Question: I've android layout as follows:
'''
<RelativeLayout>
<Layout
android:id="@+id/login_fragment"
android:layout_width="match_parent"
android:layout_height="match_parent"
android:name="com.test.console.LoginFragment" />
<Layout
android:id="@+id/transperent_fragment"
android:name="com.test.transperentFragment"
android:layout_width="match_parent"
android:layout_height="match_parent"
android:background="@drawable/body_texture"
android:alpha="0.2"> />
</RelativeLayout>
'''

If I touch on transparent layer still login button gets clicked. So how to avoid login button click after touch on transparent layout
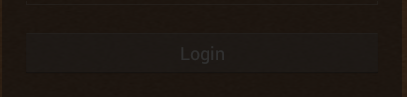
Answer: There are 2 options to make your bottom layout non clickable:
1. Make your bottom layer (or button) non clickable by adding attribute android:clickable="false"
2. Make your top layer clickable by adding attribute android:clickable="true", then touch wouldn't pass to lower layers.
Hope it helps you!